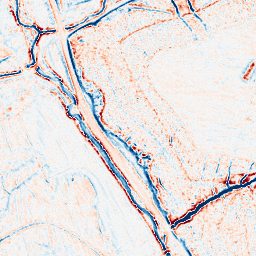
Category: edge_preserving
Decomposition family: bilateral
Decomposition parameters: d: 9
sigma_color: 50
sigma_space: 100
Upsampling method: cubic_catmull_rom
Upsampling parameters: scale: 4
Upsampling scale: 4